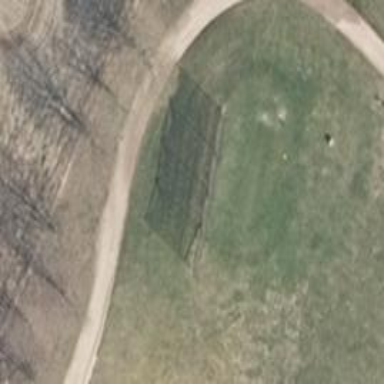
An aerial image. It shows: Golf tee.